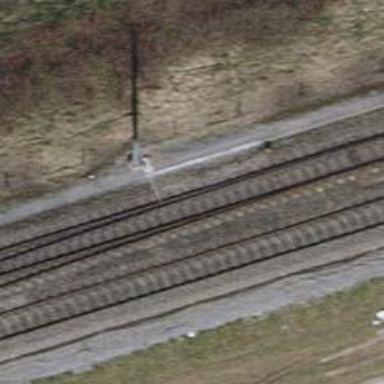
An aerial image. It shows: Siding railway track with electrified contact line.